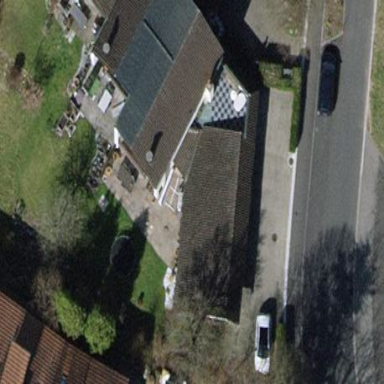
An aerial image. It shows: Terrace building.